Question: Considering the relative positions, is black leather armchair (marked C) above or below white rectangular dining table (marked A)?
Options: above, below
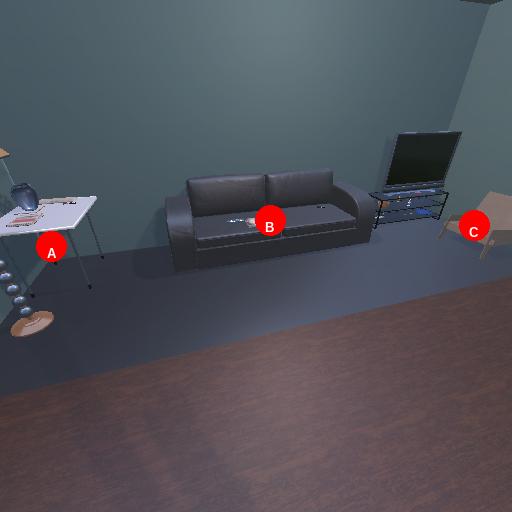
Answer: above